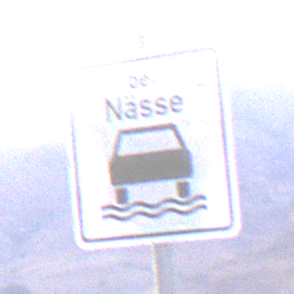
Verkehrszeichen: BeiNaesse
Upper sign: Geschwindigkeit80
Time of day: Dusk
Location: Outdoor (Nature)
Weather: Clear
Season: NotSpecified
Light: Natural